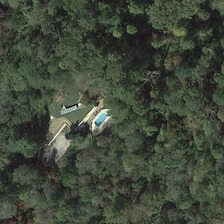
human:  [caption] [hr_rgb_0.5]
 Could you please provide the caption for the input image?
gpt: many green trees are around a building with a swimming pool .

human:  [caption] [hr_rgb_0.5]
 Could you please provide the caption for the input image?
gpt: many green trees are around a building with a swimming pool .

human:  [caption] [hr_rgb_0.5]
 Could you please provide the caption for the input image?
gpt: many green trees are around a building with a swimming pool .

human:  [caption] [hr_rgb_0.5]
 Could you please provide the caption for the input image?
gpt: many green trees are around a building with a swimming pool .

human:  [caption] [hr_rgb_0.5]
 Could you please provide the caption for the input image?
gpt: many green trees are around a building with a swimming pool .